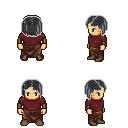
a pixel art fantasy rpg character, male body template, human, tanned skin, maroon long-sleeve shirt, robe skirt, gray pageboy hairstyle, leather bracers, brown shoes, four views (front, back, left, right), 2x2 character sprite sheet, small pixel art, hard edges, no anti-aliasing